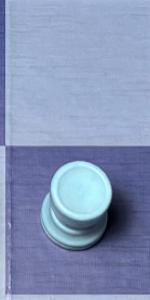
Label: Rook_White